Question: I am trying to create a menu that contains right triangles formed together to form a square. This is what I envision:

This is what I hope to achieve:
- - - - - -
I have tried several different approaches, but encountered several issues with each one:
- - - - - <URL>
'''
<div class="menu-box">
<svg id="menu" style="border: black solid 1px" width="100" height="100" viewbox="0, 0, 100, 100">
<polygon class = "top" points='0,0 0,100 100,0' fill="none" stroke="red"/>
<text x="-18" y="68" fill="black" transform="rotate(-45)">Item</text>
<polygon points='100,0 100,100 0,100' fill="none" stroke="red" />
<text x="-18" y="84" fill="black" transform="rotate(-45)">Item</text>
</svg>
</div>
'''
- - - -
I understand this is quite ambitious, but any help would be appreciated. I am also open to other ideas, but these were the ones I found online.
Edit: Switch to a better image
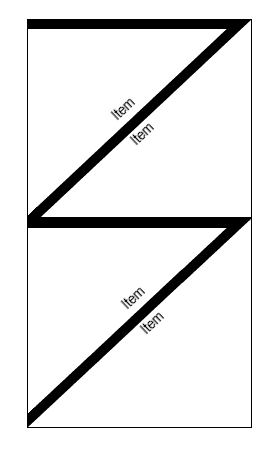
Answer: Here is a idea using skew transformation:
'''
* {
box-sizing: border-box;
}
.menu {
width: 150px;
border: 1px solid;
overflow: hidden;
display: flex;
justify-content: center;
}
/*maitain ratio*/
.menu:before {
content: "";
padding-top: 100%;
}
.menu a {
position:relative;
width: 100%;
flex-shrink: 0;
border: 3px solid red;
transform: skew(-45deg);
overflow:hidden;
color:#fff;
font-weight:bold;
font-size:18px;
}
.menu a:first-child span {
position: absolute;
bottom:0;
left: 50%;
width: 141%;
display: block;
text-align: center;
transform-origin: 86% 100%;
transform: translate(-50%) skew(45deg) rotate(-45deg) translateX(86%);
}
.menu a:last-child span {
position: absolute;
top:0;
left: 50%;
width: 141%;
display: block;
text-align: center;
transform-origin: 14% 0%;
transform: translateX(-50%) skew(45deg) rotate(-45deg) translateX(-86%);
}
.menu a:before {
content:"";
position:absolute;
top:0;
left:-50%;
right:-50%;
bottom:0;
background:url(https://picsum.photos/id/1069/500/500) center/cover;
transform: skew(45deg);
}
.menu a:last-child:before {
background:url(https://picsum.photos/id/1059/500/500) center/cover;
}
/*Hover */
.menu a:hover {
color:green;
border-color:yellow;
}
.menu a:hover:before {
filter:grayscale(100%);
}
'''
'''
<div class="menu">
<a href="#"><span>Link 1</span></a>
<a href="#"><span>Link 2</span></a>
</div>
<div class="menu" style="width:200px">
<a href="#"><span>Link 1</span></a>
<a href="#"><span>Link 2</span></a>
</div>
<div class="menu" style="width:250px">
<a href="#"><span>Link 1</span></a>
<a href="#"><span>Link 2</span></a>
</div>
'''
You can also specify the image directly in the HTML code
'''
* {
box-sizing: border-box;
}
.menu {
width: 150px;
border: 1px solid;
overflow: hidden;
display: flex;
justify-content: center;
}
/*maitain ratio*/
.menu:before {
content: "";
padding-top: 100%;
}
.menu a {
position:relative;
width: 100%;
flex-shrink: 0;
border: 3px solid red;
transform: skew(-45deg);
overflow:hidden;
color:#fff;
font-weight:bold;
font-size:18px;
background-size:0 0;
}
.menu a:first-child span {
position: absolute;
bottom:0;
left: 50%;
width: 141%;
display: block;
text-align: center;
transform-origin: 86% 100%;
transform: translate(-50%) skew(45deg) rotate(-45deg) translateX(86%);
}
.menu a:last-child span {
position: absolute;
top:0;
left: 50%;
width: 141%;
display: block;
text-align: center;
transform-origin: 14% 0%;
transform: translateX(-50%) skew(45deg) rotate(-45deg) translateX(-86%);
}
.menu a:before {
content:"";
position:absolute;
top:0;
left:-50%;
right:-50%;
bottom:0;
background-image:inherit;
background-position:center;
background-size:cover;
transform: skew(45deg);
}
/*Hover */
.menu a:hover {
color:green;
border-color:yellow;
}
.menu a:hover:before {
filter:grayscale(100%);
}
'''
'''
<div class="menu">
<a href="#" style="background-image:url(https://picsum.photos/id/1069/500/500)"><span>Link 1</span></a>
<a href="#" style="background-image:url(https://picsum.photos/id/1049/500/500)"><span>Link 2</span></a>
</div>
<div class="menu" style="width:200px">
<a href="#" style="background-image:url(https://picsum.photos/id/1063/500/500)"><span>Link 1</span></a>
<a href="#" style="background-image:url(https://picsum.photos/id/1069/500/500)"><span>Link 2</span></a>
</div>
<div class="menu" style="width:250px">
<a href="#" style="background-image:url(https://picsum.photos/id/109/500/500)"><span>Link 1</span></a>
<a href="#" style="background-image:url(https://picsum.photos/id/1069/500/500)"><span>Link 2</span></a>
</div>
'''